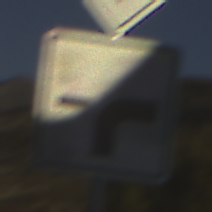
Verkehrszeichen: VerlaufVorfahrtsstrasse9
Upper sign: Vorfahrtsstrasse
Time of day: SunriseSunset
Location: Outdoor (Nature)
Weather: Clear
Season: NotSpecified
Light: Natural